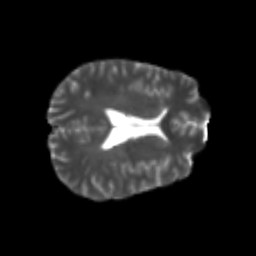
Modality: T2w
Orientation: axial
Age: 25
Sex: male
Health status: healthy
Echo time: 0.074 s